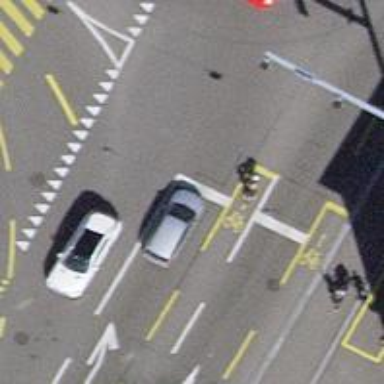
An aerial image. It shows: Primary highway with asphalt surface. There are sidewalks on both sides and lanes for cycling in both directions.